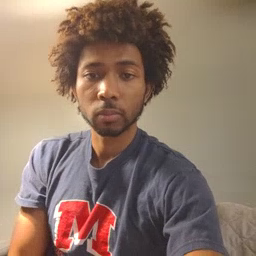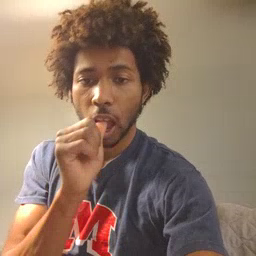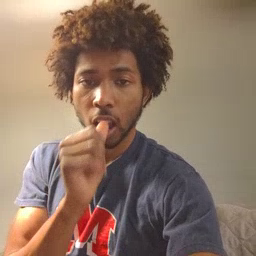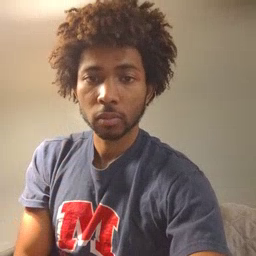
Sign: nuts